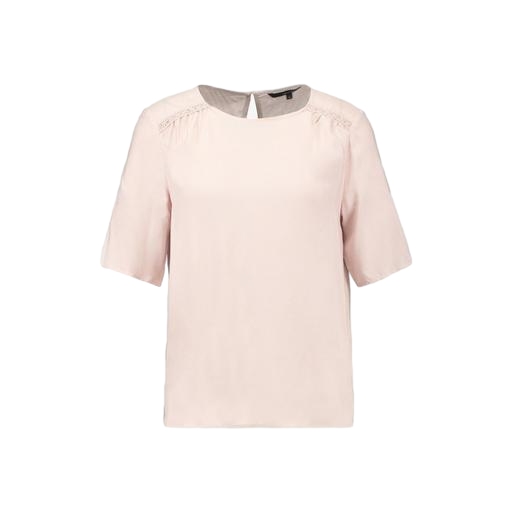
short-sleeve top only macy, pink lace-detail shirt, lace-yoke t-shirt, white background